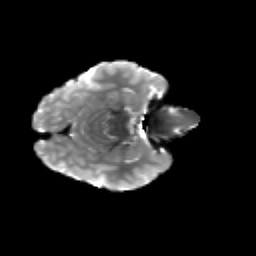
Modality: T2w
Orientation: axial
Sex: male
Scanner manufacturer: siemens
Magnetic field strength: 3 T
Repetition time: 5 s
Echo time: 0.071 s